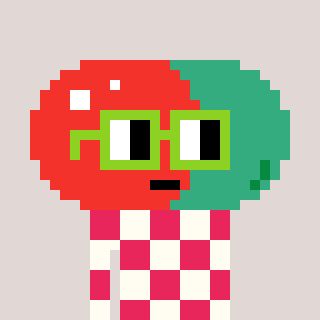
a pixel art character with square light green glasses, a pill-shaped head and a grayscale-colored body on a warm background